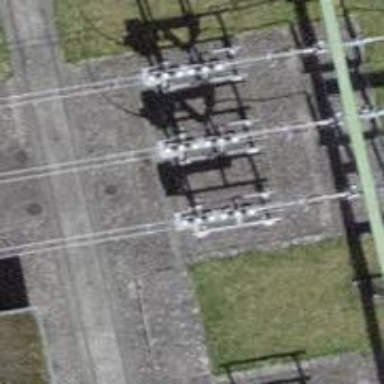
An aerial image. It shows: Switch for power supply.